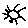
Label: sun